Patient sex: M
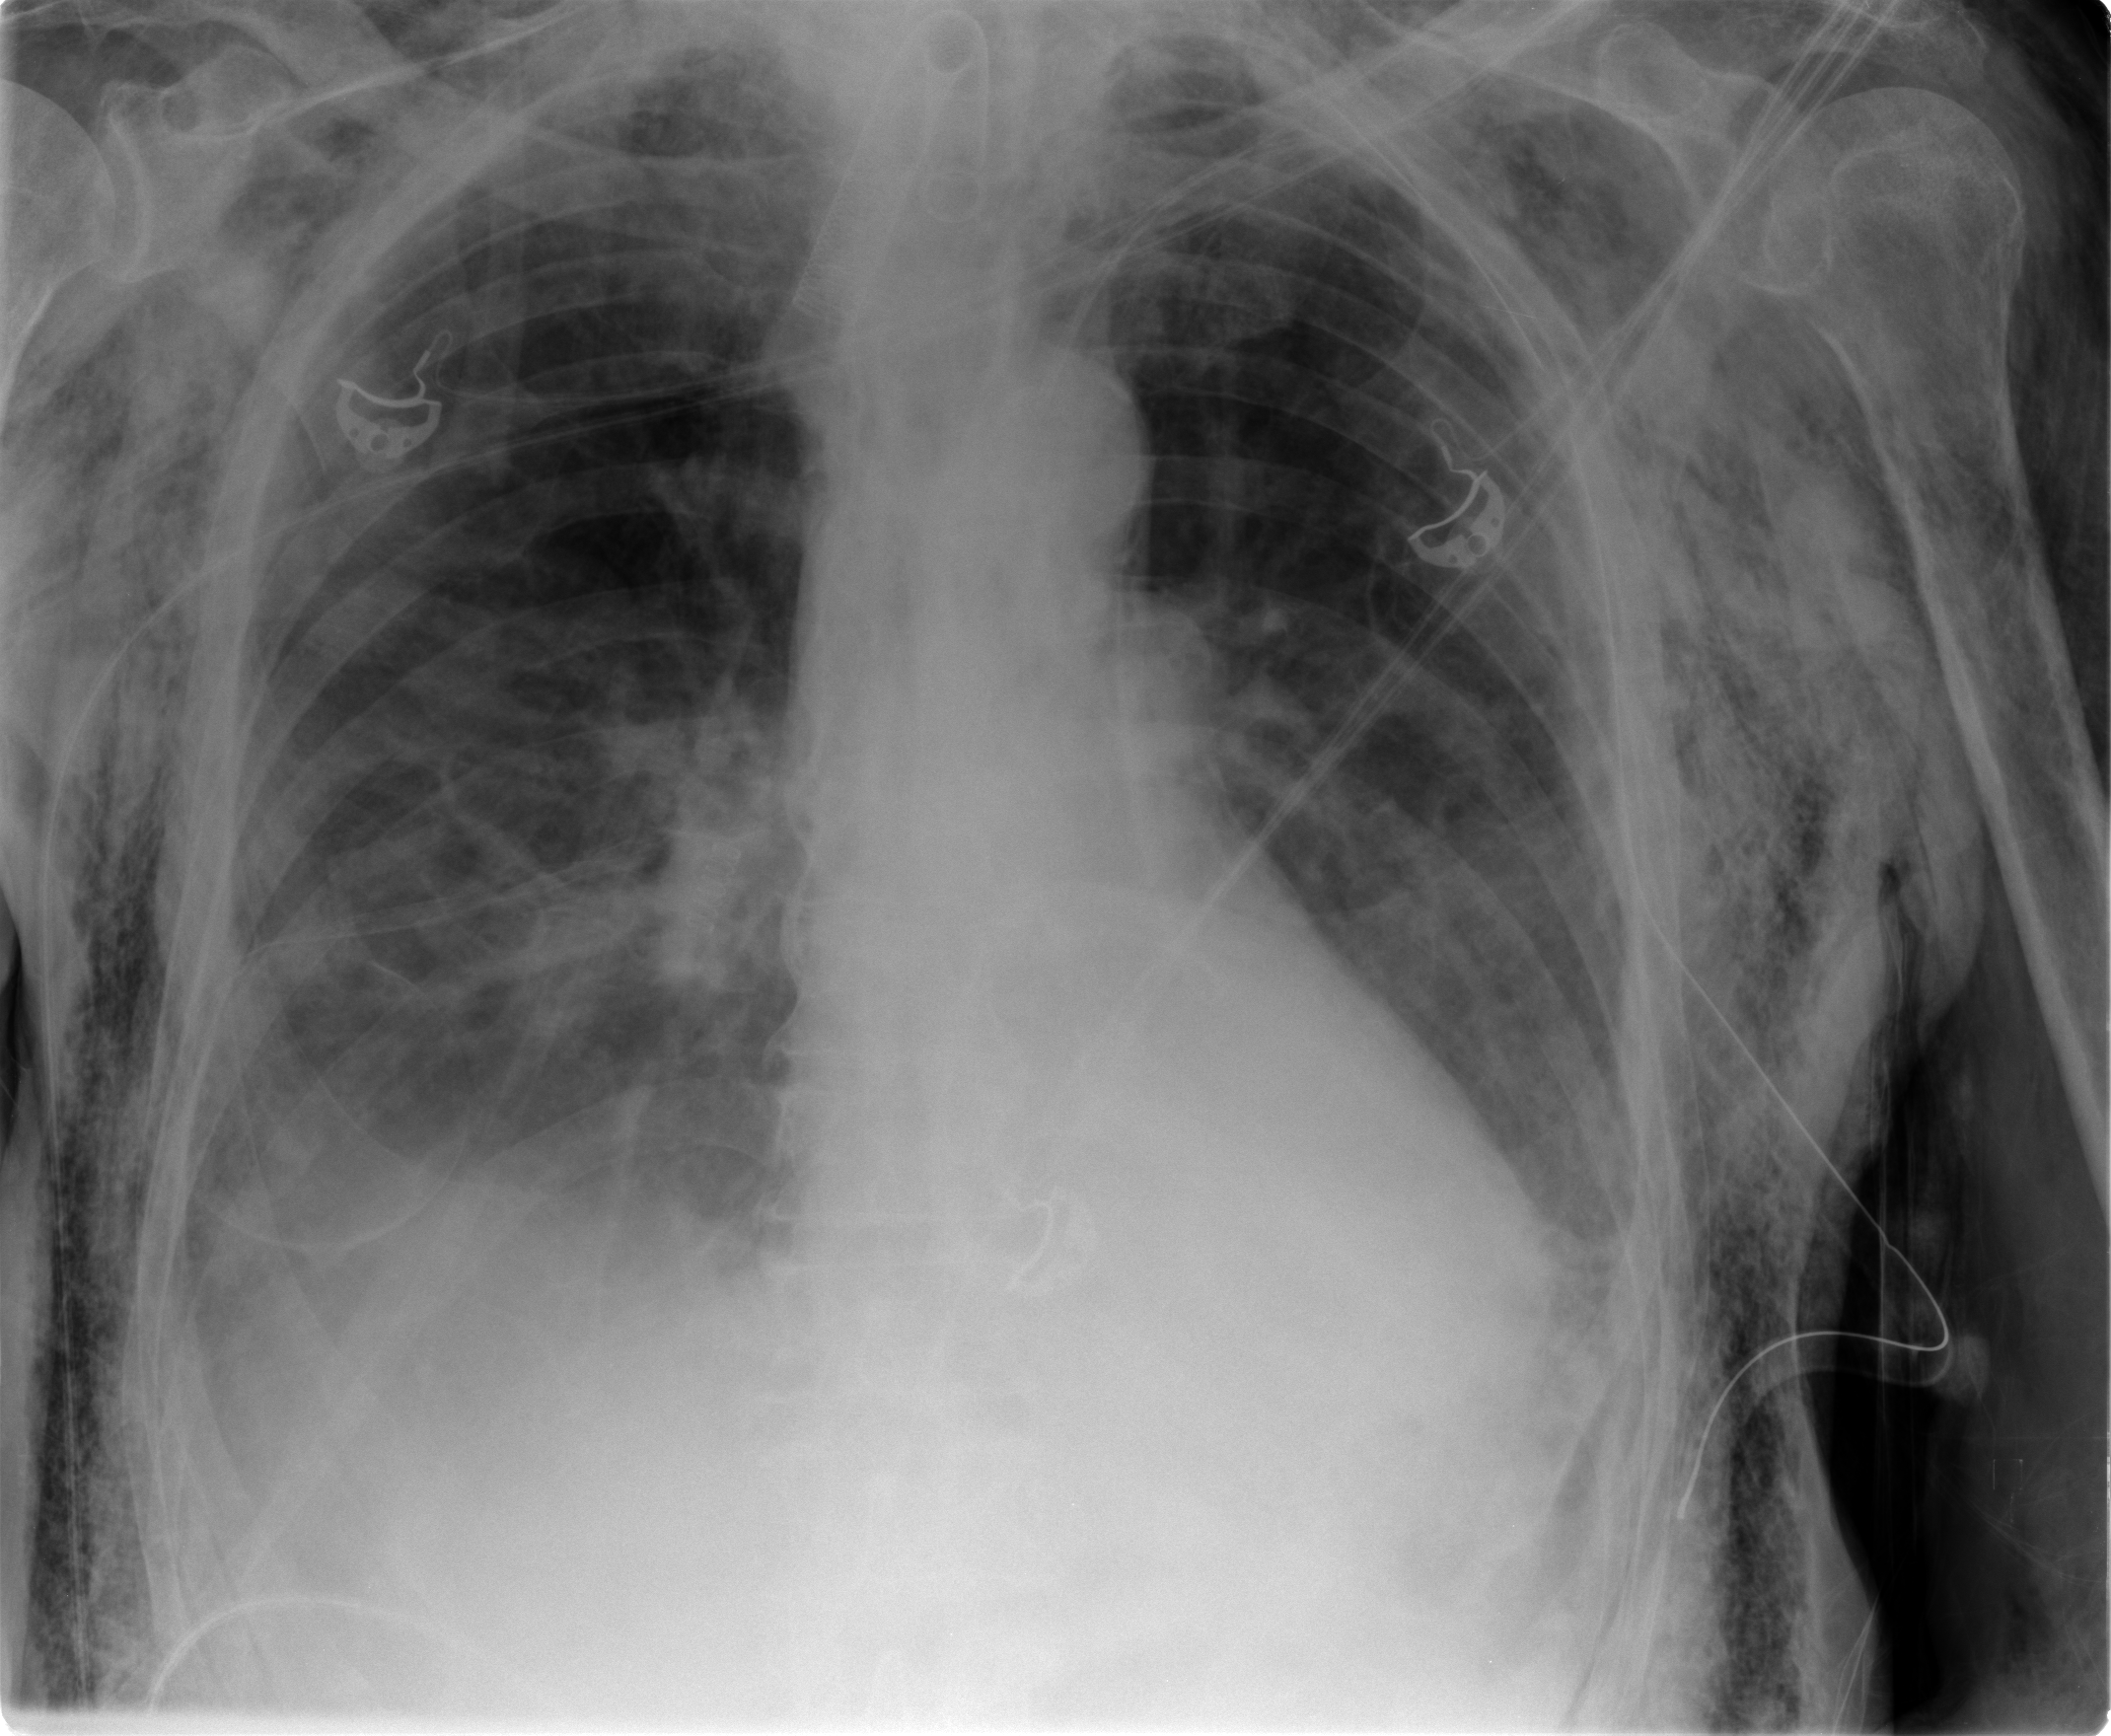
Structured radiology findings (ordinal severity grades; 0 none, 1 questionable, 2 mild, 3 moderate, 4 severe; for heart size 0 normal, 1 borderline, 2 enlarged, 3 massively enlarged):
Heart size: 0
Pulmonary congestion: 0
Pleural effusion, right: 2
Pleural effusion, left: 2
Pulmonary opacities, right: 0
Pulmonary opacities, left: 0
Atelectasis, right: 2
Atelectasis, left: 2